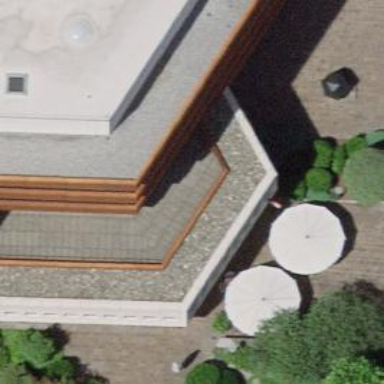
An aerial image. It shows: Restaurant.